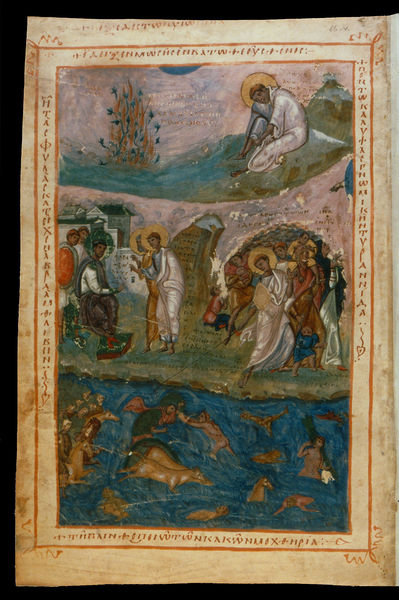
Titel: Leo-Bibel
Institution: Rom, Biblioteca Apostolica (Vatican)
Schlagwörter: baum, blau, flügel, meer, wasser, weiß, grün, menschen, tiere, malerei, rahmen, gold, engel, buch, illustration, text, herrscher, erscheinung, szenen, buchmalerei